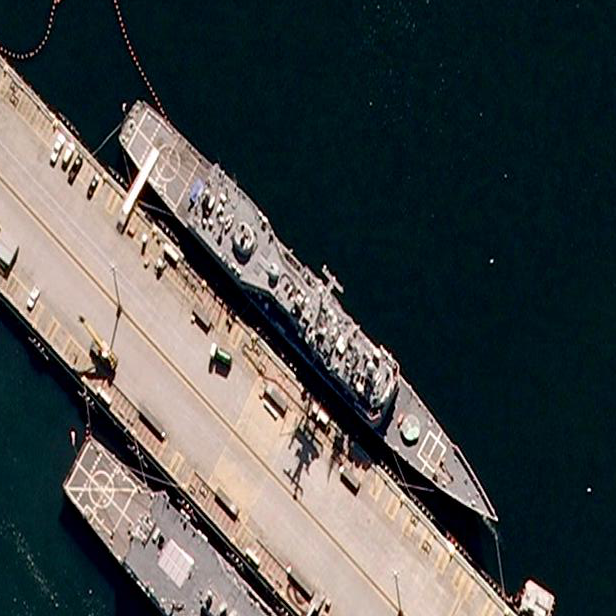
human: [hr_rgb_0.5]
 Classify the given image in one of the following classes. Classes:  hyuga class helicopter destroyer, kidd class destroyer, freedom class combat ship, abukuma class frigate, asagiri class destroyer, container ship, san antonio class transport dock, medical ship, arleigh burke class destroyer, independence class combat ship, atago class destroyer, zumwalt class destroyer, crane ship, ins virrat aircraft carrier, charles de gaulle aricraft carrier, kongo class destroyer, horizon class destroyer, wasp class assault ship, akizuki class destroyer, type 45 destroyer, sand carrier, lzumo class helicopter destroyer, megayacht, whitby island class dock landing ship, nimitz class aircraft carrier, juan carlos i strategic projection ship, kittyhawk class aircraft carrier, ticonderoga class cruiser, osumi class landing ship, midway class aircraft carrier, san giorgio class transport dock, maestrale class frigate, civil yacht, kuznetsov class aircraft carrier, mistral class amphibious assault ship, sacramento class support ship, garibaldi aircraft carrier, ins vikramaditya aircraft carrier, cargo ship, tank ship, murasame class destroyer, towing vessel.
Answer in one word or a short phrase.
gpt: Ticonderoga class cruiser